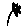
Label: flower